Field crop: maize
Growth stage: 2
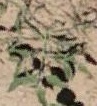
Species: atriplex